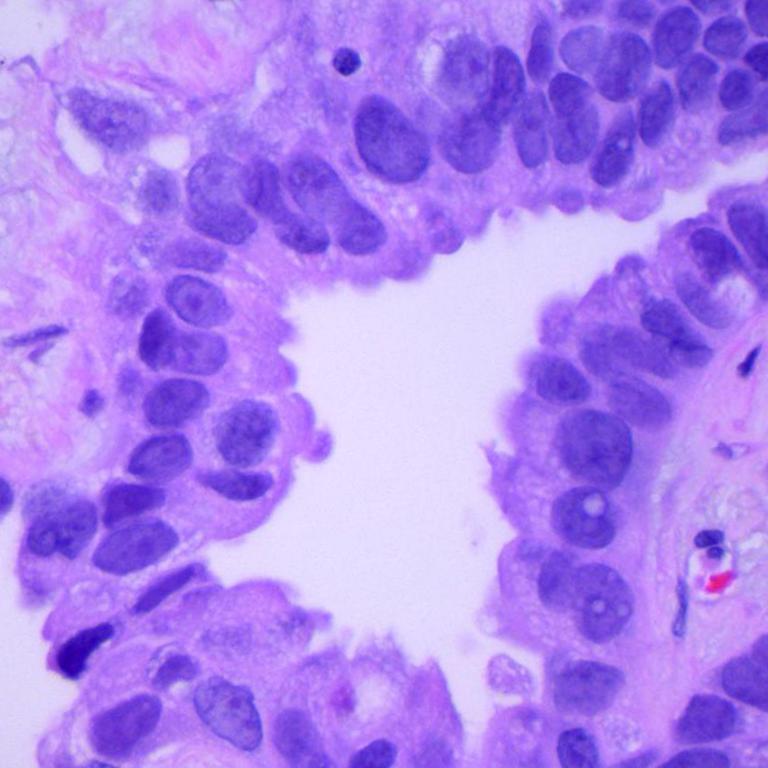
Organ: lung
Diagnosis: adenocarcinomas